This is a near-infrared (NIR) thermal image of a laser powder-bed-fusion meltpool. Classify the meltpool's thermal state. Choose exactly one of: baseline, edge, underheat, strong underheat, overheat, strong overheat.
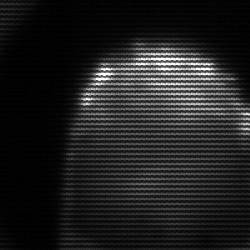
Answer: edge